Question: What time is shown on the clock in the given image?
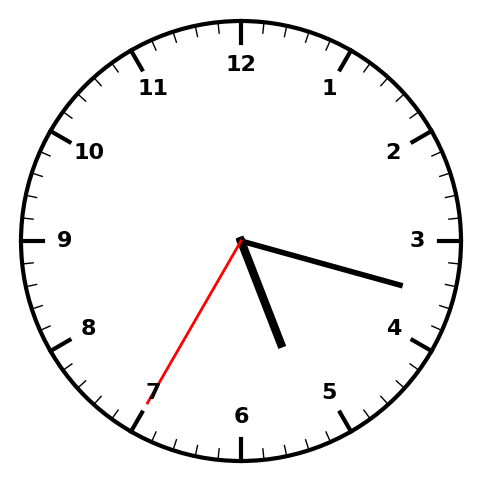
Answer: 05:17:35